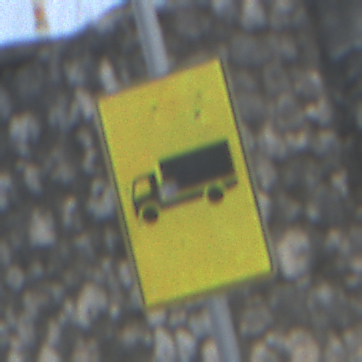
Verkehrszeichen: KFZZulaessigeGesamtmasse3Komma5TOhnePfeilsymbol
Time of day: MorningAfternoon
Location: Outdoor (Suburban)
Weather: PartlyCloudy
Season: NotSpecified
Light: Natural